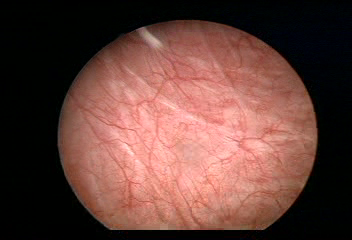
Modality: WLC
Class: Normal mucosa
Bladder cancer association: No